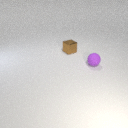
small brown metal cube to the left of small purple rubber sphere